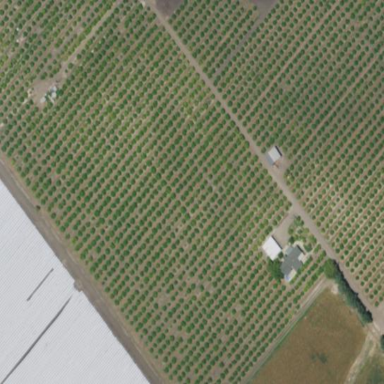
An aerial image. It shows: Orchard.